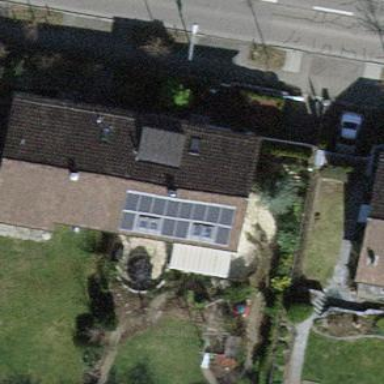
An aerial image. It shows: Semi-detached house with gabled roof.